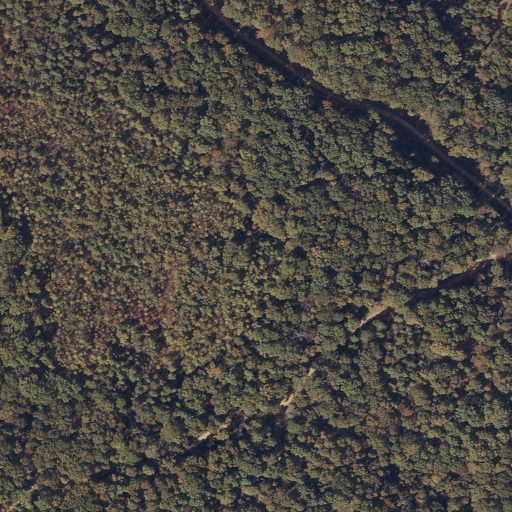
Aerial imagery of mountain in Alabama named Little Coon Mountain containing deciduous forest and shrub